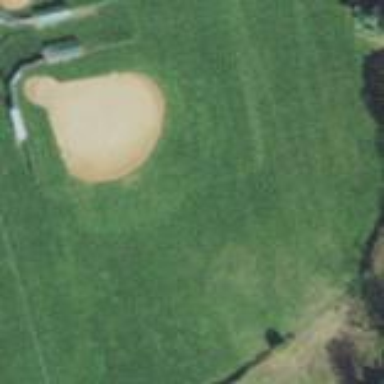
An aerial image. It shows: Baseball pitch for leisure and sports activities.